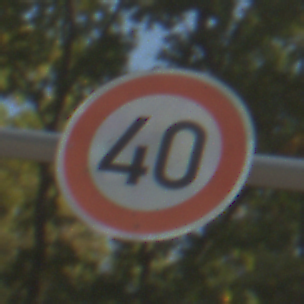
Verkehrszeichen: Geschwindigkeit40
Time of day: MorningAfternoon
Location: Outdoor (Suburban)
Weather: Clear
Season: NotSpecified
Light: Natural